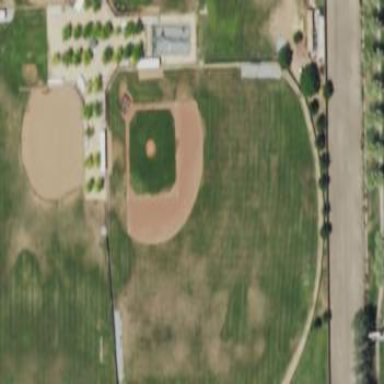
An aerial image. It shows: Baseball pitch for leisure land.